Question: Codekit 2 does seem to be refreshing in any browsers. I've literally just installed it and been setting it up to my own preferences.
I use my Mac's hosts file to point <URL>.
Now in the new settings file I'm slightly lost as to where to put it... after a load of mucking about I think I'm in a real state and here are my current settings:

Can anyone shed any light on this? Codekit is not refreshing the browser (all files are compiling fine).
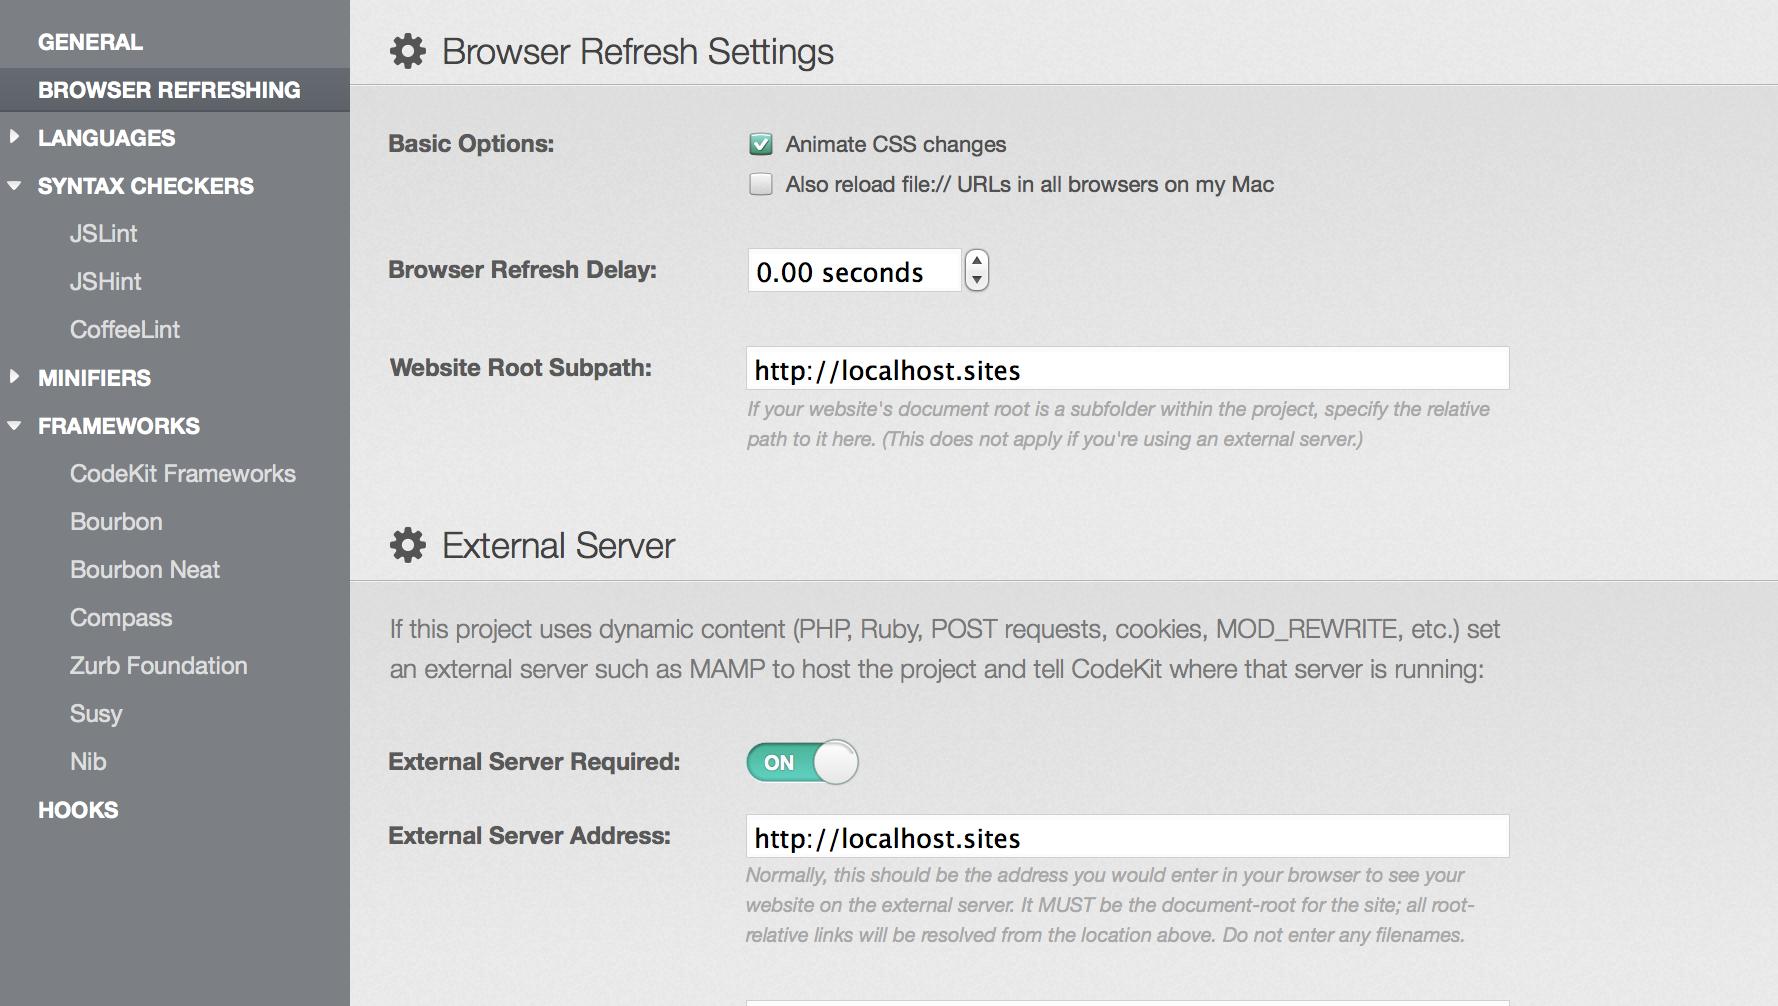
Answer: As Bryan from Incident 57 told me, the refreshing process in Codekit 2 is totally different to the refreshing process in Codekit 1.
Codekit comes with its own server which you are required to run. You can click it in the top right hand corner of the program and it will launch.
You need to have this running to get going. If you have PHP files (or other server side code) Codekit won't run it - so this is where you need your external server running i.e. <URL>.
For a far better explanation of all of this you can watch Bryan the creator of Codekit walk you through this in this video here.
<URL>